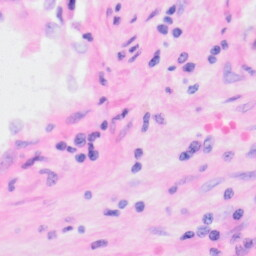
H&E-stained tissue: Kidney